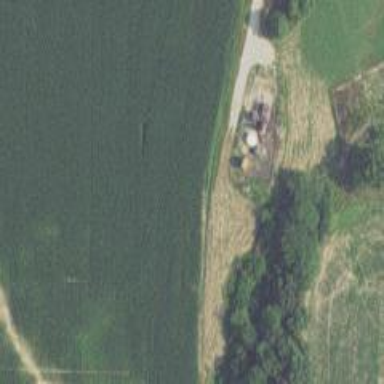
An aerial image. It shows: Storage tank with man-made structure.